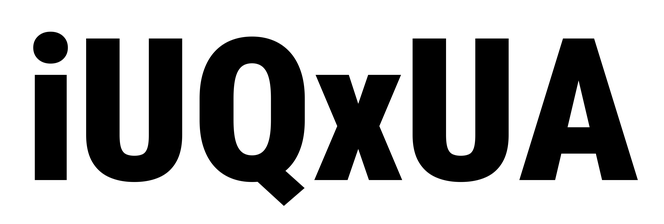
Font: Roboto_Condensed_Black